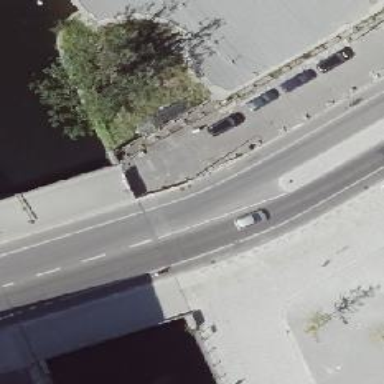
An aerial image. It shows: Tertiary road with asphalt surface on bridge. Both sides of the road have sidewalks. There are exclusive cycle lanes on both sides of the road.